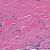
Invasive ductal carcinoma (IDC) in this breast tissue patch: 0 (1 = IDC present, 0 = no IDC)